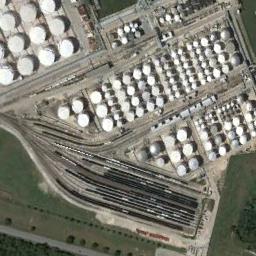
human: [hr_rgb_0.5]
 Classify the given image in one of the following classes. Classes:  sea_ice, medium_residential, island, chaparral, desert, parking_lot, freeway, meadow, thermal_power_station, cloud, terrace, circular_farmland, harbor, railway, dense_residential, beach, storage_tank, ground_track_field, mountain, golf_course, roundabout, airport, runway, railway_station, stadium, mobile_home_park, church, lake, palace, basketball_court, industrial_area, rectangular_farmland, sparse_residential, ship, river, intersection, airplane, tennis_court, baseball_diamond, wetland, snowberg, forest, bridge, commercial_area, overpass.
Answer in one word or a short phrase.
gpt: storage_tank